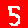
Digit: 5